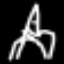
Label: The Eiffel Tower